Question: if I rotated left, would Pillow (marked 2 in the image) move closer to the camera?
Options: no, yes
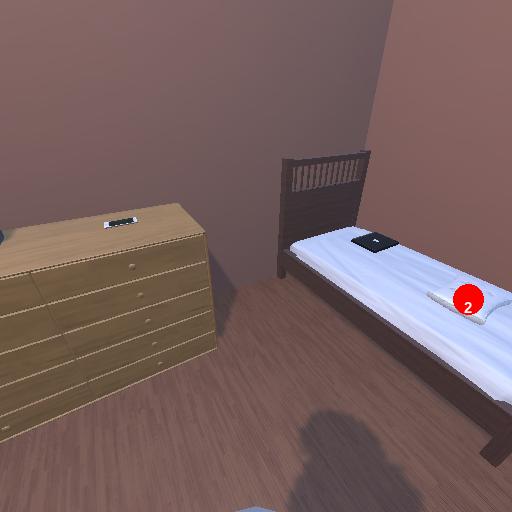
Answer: no